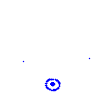
Particle: electron